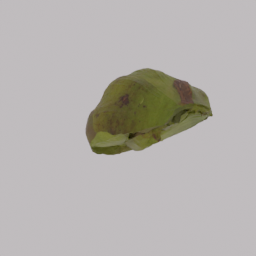
Label: nature